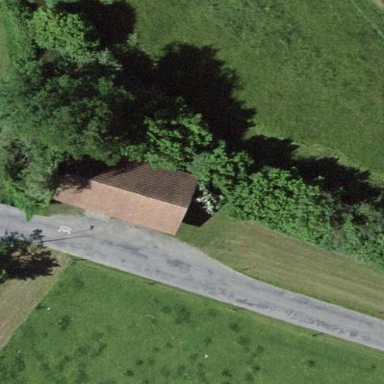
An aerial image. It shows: Rural barn.